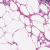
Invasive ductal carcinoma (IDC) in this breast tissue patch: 0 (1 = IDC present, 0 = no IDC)